Aerial crown-view tile of a tropical tree (Barro Colorado Island, Panama), acquired 20250915:
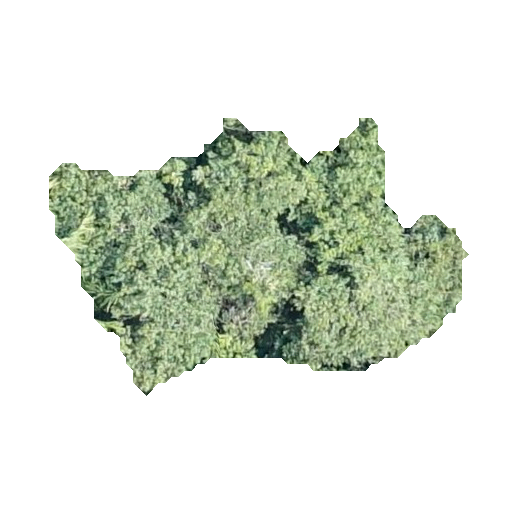
Species: Apeiba tibourbou
GBIF accepted scientific name: Apeiba tibourbou
Crown area: 107.044 m²